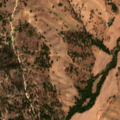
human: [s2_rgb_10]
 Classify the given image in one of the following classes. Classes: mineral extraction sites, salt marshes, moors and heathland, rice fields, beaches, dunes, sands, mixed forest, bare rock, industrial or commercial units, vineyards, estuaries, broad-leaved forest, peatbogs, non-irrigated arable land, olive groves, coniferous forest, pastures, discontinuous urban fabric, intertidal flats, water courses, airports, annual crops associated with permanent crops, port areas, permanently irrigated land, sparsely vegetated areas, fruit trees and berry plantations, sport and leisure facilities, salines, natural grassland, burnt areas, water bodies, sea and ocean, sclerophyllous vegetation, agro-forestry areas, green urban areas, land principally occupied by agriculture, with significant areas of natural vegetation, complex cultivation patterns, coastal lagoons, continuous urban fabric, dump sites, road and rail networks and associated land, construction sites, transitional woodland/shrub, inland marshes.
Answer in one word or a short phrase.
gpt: non-irrigated arable land, pastures, agro-forestry areas, coniferous forest